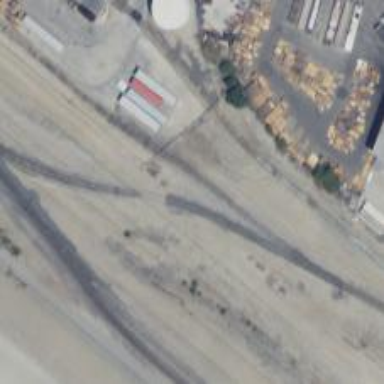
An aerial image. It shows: Railway siding with rails.